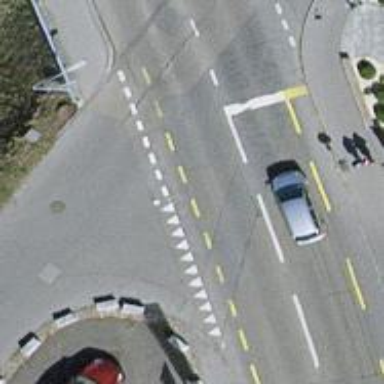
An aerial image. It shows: Secondary road with asphalt surface and designated cycle lane.